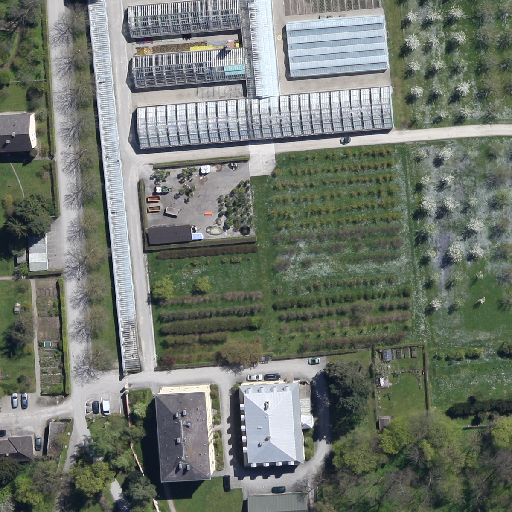
Referring expression: paved road along with tree